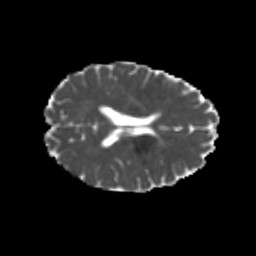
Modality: MD
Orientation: axial
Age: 23
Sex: female
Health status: healthy
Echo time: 0.074 s